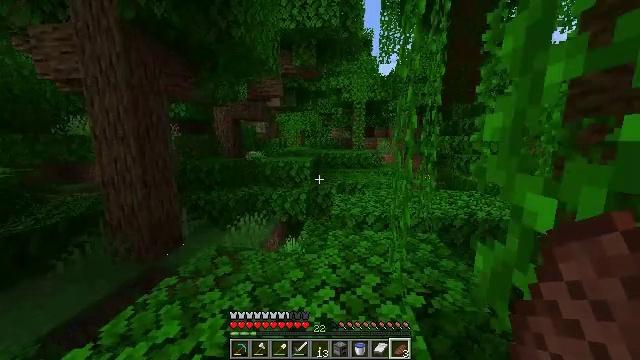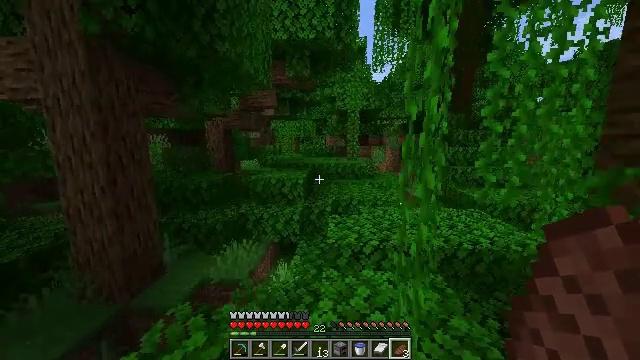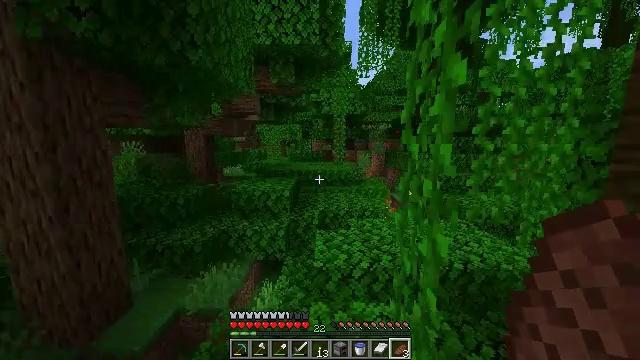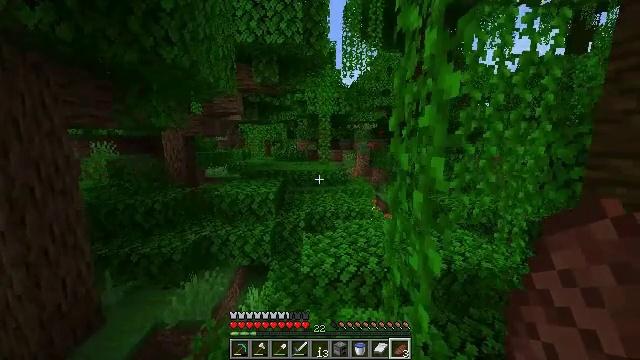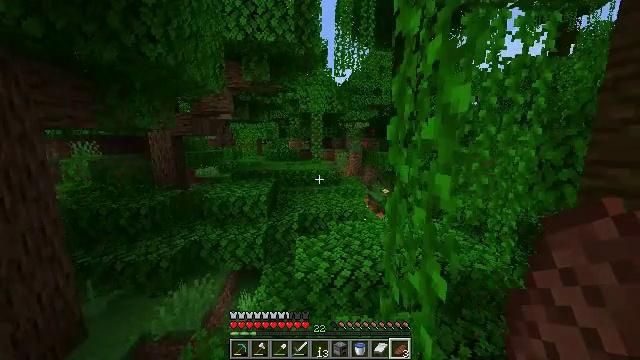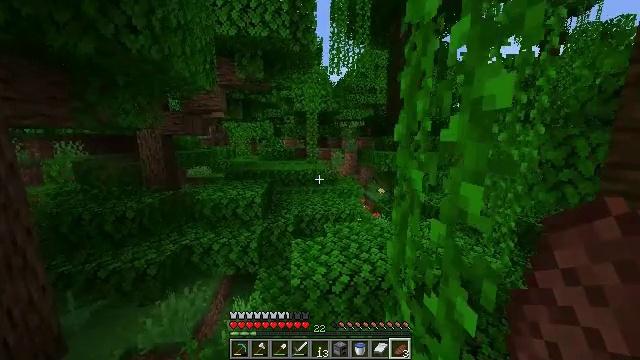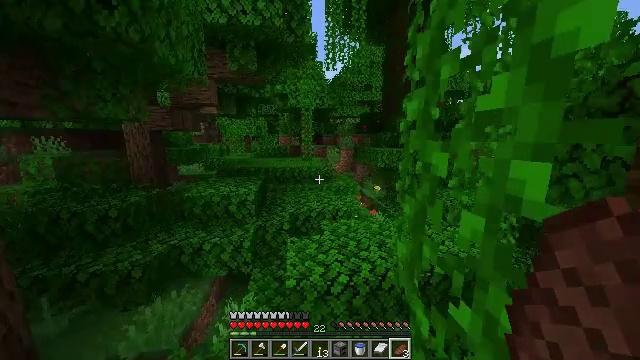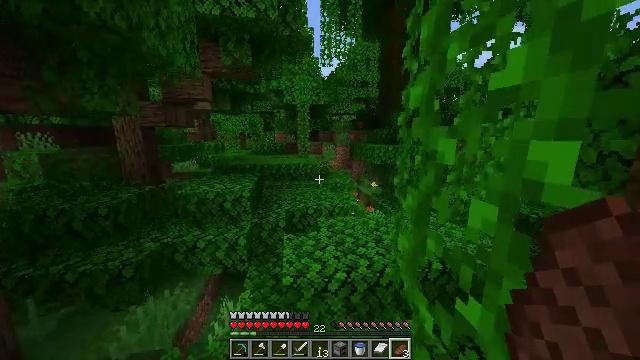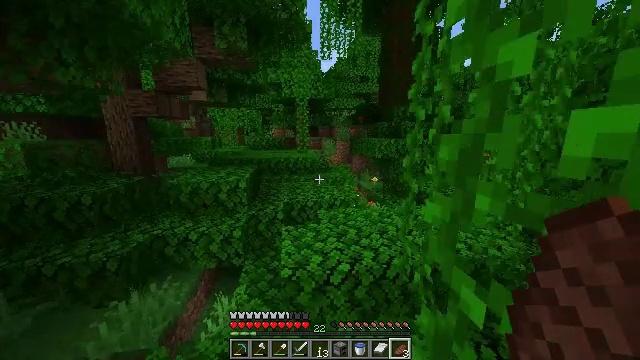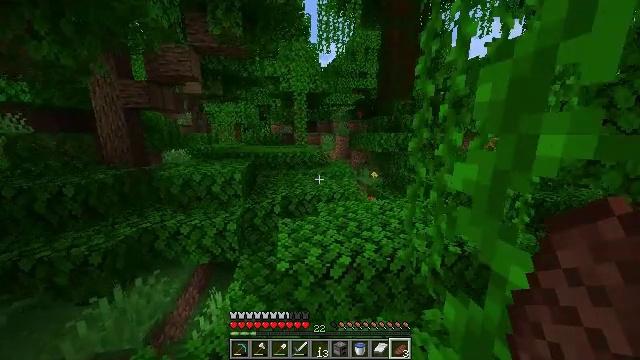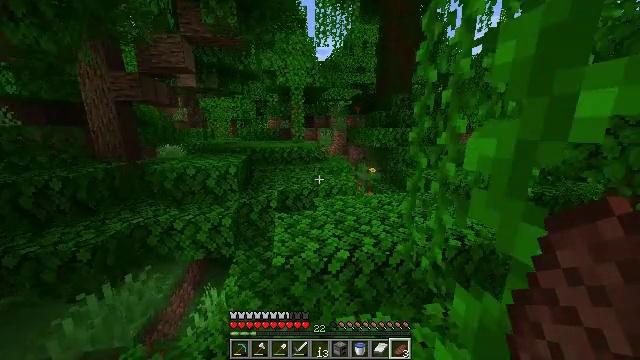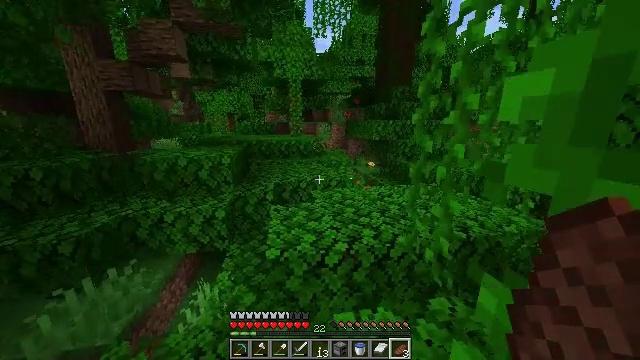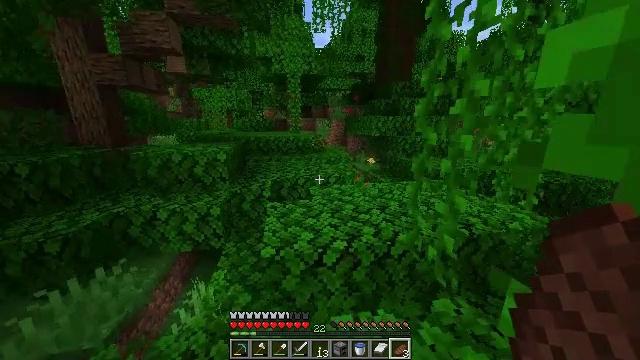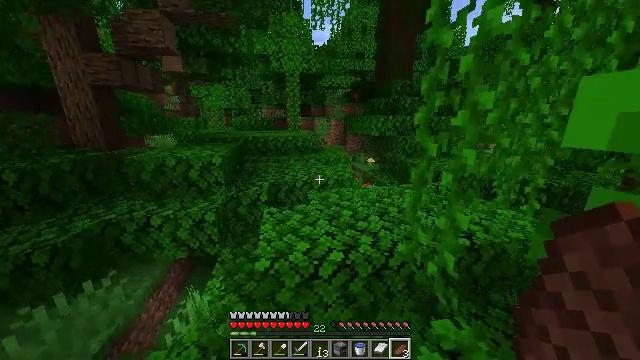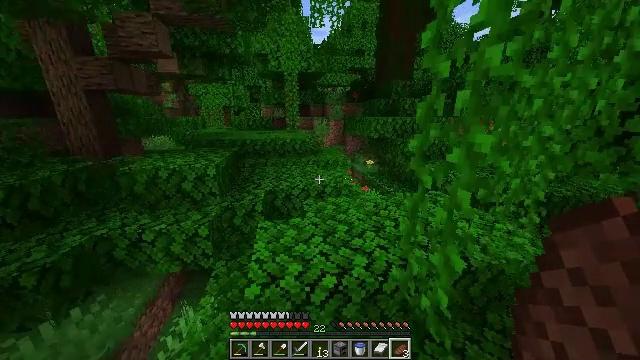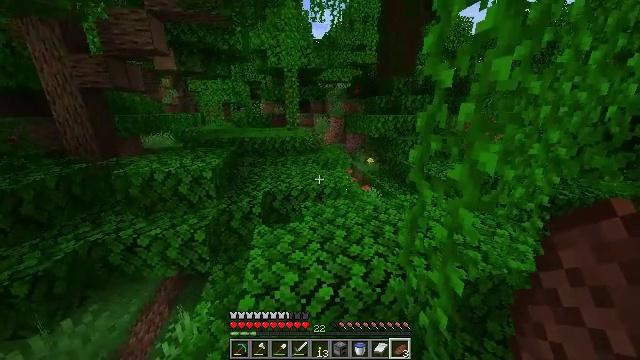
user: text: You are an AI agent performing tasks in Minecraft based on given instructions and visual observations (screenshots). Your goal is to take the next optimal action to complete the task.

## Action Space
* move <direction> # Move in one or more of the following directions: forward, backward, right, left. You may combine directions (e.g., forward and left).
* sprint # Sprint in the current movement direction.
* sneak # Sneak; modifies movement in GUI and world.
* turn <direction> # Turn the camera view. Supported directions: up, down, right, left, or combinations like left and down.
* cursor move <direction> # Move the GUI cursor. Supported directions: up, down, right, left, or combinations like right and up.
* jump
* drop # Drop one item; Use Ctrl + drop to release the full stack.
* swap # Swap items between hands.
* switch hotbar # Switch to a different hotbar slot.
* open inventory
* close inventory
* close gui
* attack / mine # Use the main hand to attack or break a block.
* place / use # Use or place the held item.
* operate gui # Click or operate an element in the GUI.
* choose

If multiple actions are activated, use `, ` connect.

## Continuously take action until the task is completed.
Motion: motion action
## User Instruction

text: Mine a melon block.
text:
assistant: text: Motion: move forward, sprint, turn right, jump
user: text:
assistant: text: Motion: move forward, sprint, turn right, jump
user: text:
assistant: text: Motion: move forward, sprint, turn right, jump
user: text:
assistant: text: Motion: move forward, sprint, turn right, jump
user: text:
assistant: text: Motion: move forward, sprint, turn right
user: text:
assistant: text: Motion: move forward, sprint, turn right
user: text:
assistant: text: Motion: move forward, sprint, turn right
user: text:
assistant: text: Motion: move forward, sprint
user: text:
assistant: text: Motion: move forward and move right, sprint
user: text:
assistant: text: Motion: move forward and move right, sprint
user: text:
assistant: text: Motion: move forward and move right, sprint, turn down
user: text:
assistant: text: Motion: move forward and move right, sprint
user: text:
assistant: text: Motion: move forward, sprint, jump
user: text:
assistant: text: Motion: move forward, sprint, turn down, jump
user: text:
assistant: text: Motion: move forward, sprint, turn down, jump
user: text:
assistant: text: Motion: move forward, sprint, jump
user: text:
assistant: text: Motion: move forward, sprint, jump
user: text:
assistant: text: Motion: move forward, sprint
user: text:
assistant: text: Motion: move forward, sprint
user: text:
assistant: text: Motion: move forward, sprint
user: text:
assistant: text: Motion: move forward, sprint
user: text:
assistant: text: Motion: move forward, sprint
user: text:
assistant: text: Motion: move forward, sprint
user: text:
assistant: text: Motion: move forward, sprint
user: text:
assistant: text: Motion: move forward, sprint
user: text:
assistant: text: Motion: move forward, sprint, turn left, jump
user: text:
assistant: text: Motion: move forward, sprint, jump
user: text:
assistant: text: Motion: move forward, sprint, jump
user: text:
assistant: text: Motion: move forward, sprint, jump
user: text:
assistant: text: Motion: move forward, sprint, jump